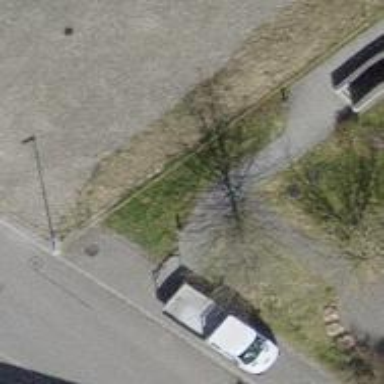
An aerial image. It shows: Cobblestone path.